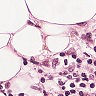
Metastatic tissue present: yes